Interaction volume radius: 10 \u00c5
Interaction volume height: 30 \u00c5
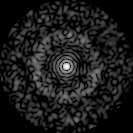
Disorder parameter: 0.8517